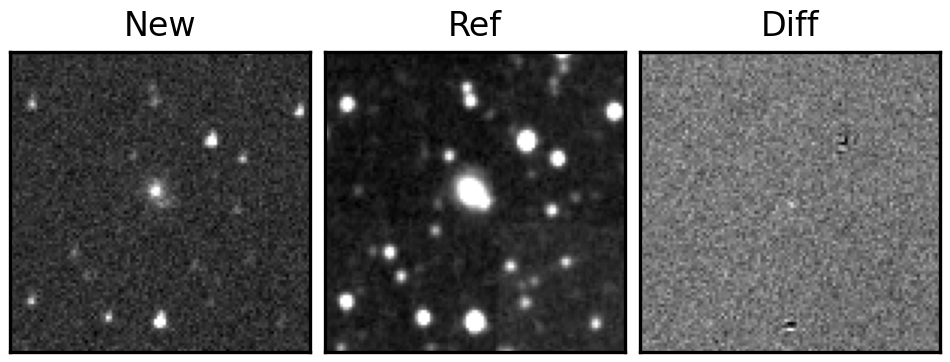
Label: real